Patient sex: F
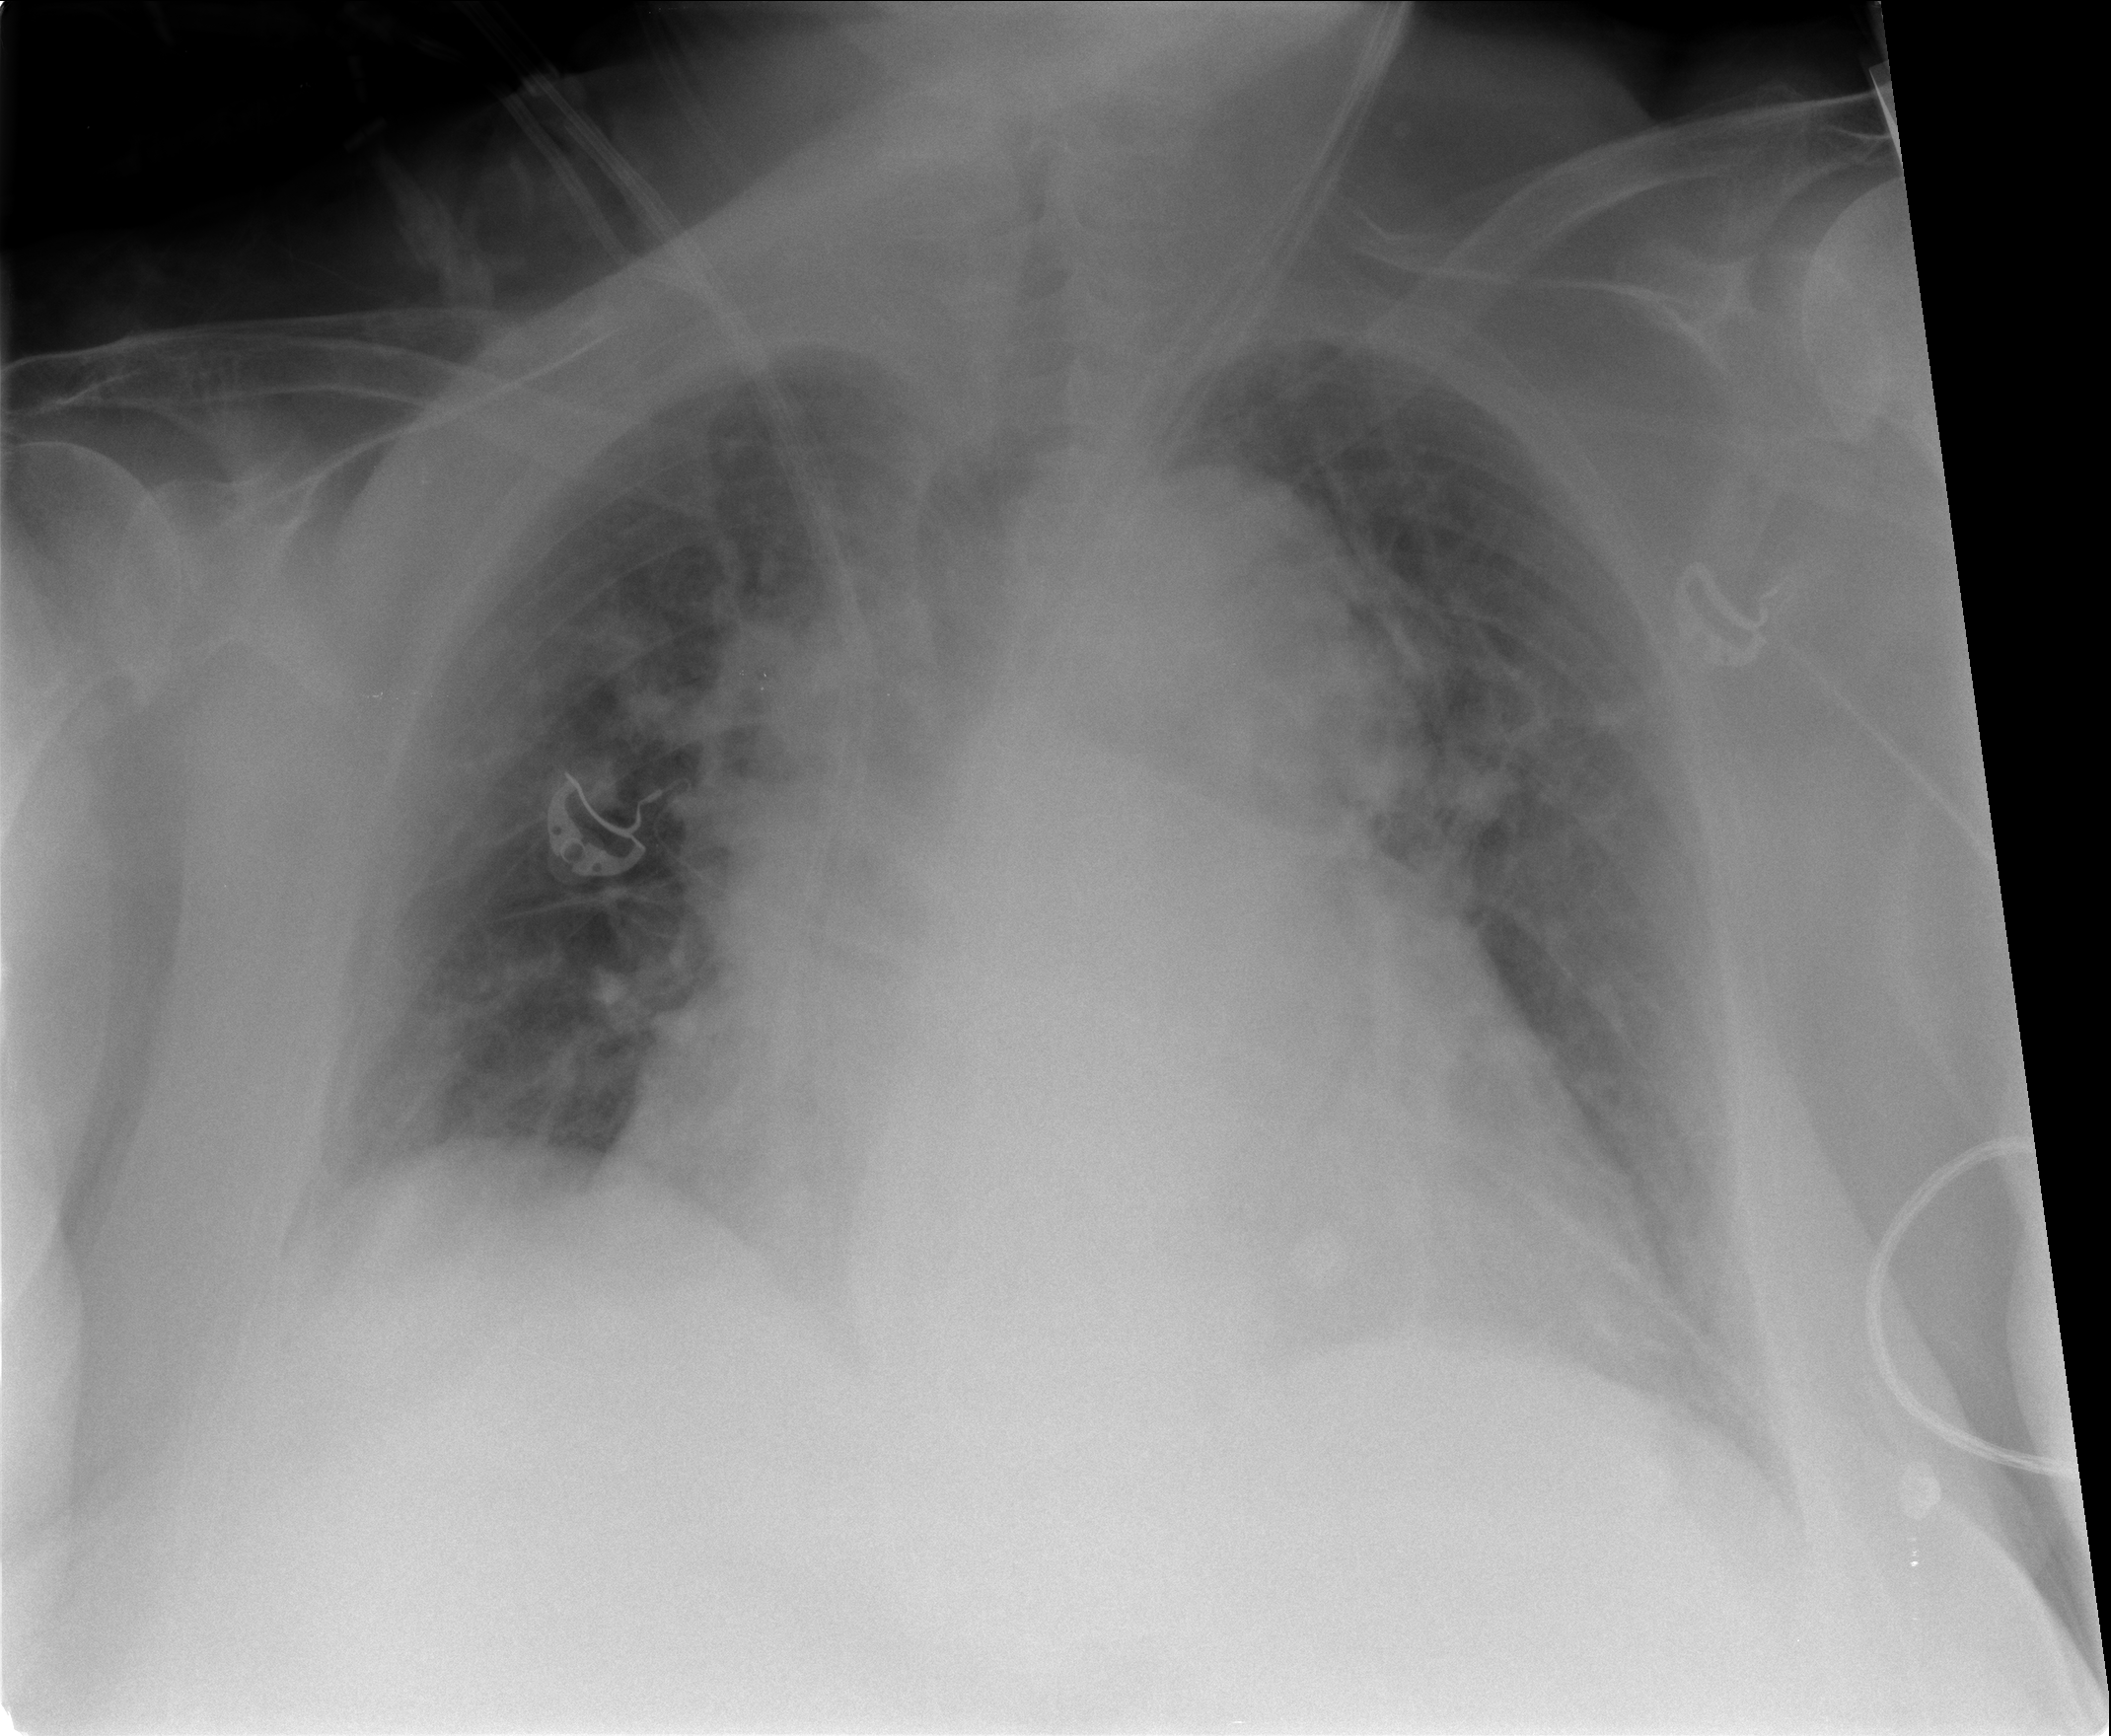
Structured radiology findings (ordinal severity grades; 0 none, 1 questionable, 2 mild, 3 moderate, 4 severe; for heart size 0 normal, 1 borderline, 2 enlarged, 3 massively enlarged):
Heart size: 3
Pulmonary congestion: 2
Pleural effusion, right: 0
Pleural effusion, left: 2
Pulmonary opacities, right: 0
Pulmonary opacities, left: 0
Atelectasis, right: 2
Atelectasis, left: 2